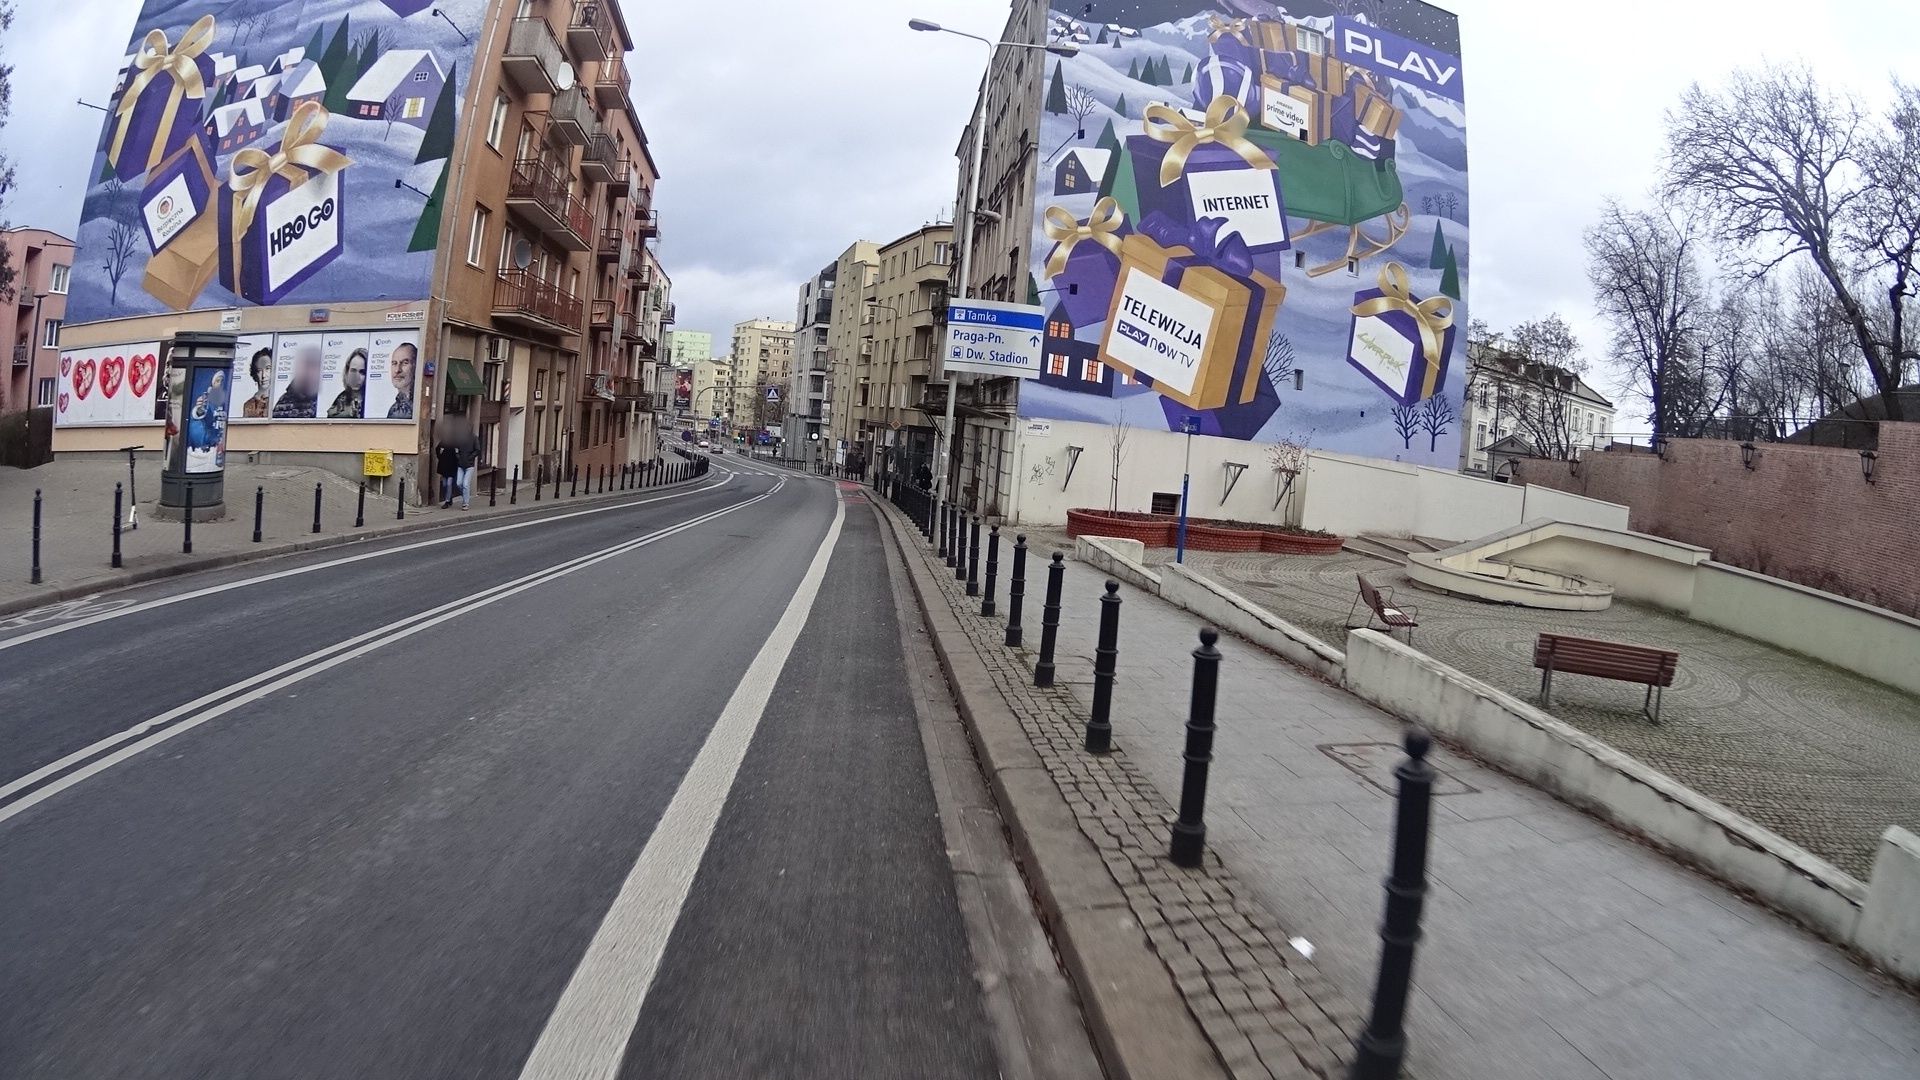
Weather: cloudy
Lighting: day
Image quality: good
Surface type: walking surface
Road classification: footway
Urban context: urban centre
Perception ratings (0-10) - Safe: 3.61, Lively: 7.53, Beautiful: 9.59, Boring: 2.98, Depressing: 7.57, Wealthy: 6.38